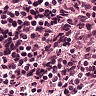
Metastatic tissue present: no